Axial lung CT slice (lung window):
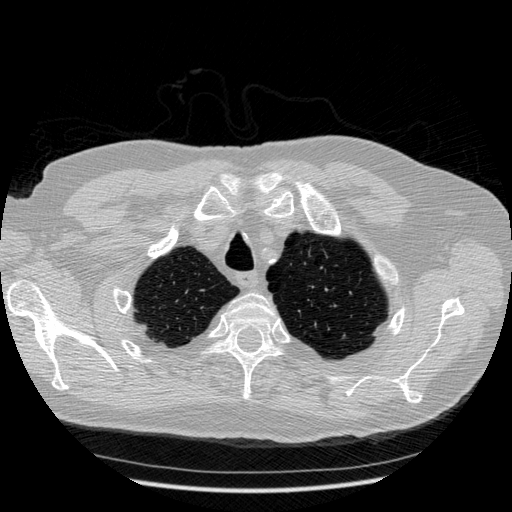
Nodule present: no